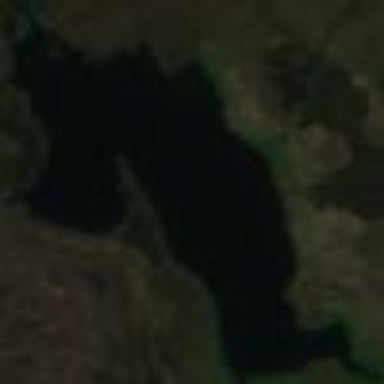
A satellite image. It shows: Lake with natural water.